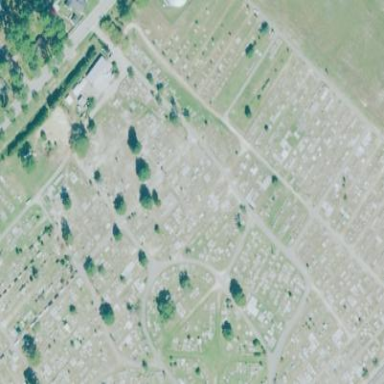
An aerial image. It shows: Cemetery.